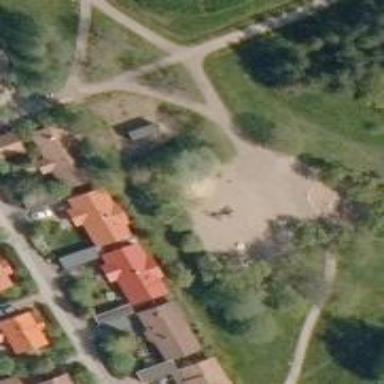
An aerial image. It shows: Springy playground.